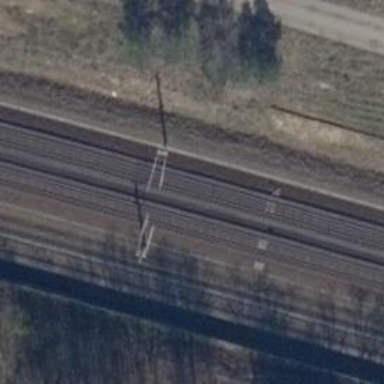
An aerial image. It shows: Railway signal with block marker for train protection. The signal is mounted on catenary mast.